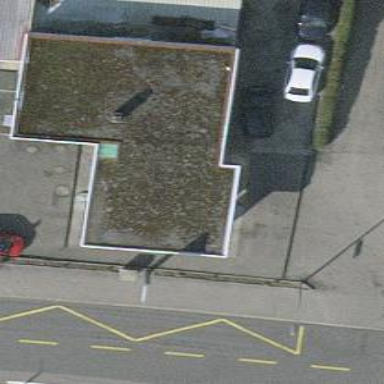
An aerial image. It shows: Fuel station.